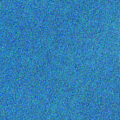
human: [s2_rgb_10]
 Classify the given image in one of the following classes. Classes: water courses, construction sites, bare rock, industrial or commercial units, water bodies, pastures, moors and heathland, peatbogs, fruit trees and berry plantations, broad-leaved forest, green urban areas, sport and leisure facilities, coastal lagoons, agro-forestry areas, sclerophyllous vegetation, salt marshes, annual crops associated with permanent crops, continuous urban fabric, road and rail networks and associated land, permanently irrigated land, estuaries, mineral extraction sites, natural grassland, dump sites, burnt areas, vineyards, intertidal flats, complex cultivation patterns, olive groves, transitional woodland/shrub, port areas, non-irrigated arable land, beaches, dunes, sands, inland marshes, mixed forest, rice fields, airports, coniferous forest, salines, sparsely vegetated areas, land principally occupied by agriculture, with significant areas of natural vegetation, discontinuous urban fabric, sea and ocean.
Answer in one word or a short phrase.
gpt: sea and ocean